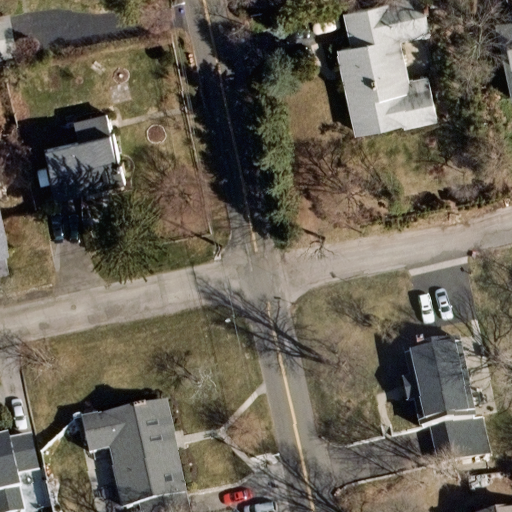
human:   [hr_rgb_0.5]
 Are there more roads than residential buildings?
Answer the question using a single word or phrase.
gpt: no

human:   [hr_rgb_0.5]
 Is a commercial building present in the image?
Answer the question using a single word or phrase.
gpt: no

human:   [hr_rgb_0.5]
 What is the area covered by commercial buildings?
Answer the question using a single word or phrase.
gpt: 0m2

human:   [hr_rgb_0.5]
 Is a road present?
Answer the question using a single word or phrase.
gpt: yes

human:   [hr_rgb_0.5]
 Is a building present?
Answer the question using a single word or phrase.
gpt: yes

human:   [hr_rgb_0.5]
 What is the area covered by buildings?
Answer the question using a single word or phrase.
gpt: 1169m2

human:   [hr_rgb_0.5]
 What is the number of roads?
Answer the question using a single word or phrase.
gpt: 3

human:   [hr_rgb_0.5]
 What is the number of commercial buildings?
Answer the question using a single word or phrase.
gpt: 0

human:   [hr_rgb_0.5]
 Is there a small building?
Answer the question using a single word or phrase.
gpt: yes

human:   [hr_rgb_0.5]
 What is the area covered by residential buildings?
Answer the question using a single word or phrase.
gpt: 1169m2

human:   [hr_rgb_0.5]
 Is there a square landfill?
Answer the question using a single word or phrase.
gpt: no

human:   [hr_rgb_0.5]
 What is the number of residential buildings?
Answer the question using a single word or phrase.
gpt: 9

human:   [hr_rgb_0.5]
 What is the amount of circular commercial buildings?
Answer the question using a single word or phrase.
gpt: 0

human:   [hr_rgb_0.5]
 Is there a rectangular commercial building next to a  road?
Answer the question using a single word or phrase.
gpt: no

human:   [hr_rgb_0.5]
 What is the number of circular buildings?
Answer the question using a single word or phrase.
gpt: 0

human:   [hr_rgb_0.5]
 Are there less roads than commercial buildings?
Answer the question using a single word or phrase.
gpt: no

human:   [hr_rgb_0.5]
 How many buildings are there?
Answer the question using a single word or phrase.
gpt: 9

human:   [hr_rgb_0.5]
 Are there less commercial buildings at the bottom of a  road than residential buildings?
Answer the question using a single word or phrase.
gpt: yes

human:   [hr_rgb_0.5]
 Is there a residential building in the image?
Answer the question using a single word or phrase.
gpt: yes

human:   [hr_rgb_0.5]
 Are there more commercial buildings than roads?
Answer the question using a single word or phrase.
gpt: no

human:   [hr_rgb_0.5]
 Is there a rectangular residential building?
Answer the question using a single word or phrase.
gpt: yes

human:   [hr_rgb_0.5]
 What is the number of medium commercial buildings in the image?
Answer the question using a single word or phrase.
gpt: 0

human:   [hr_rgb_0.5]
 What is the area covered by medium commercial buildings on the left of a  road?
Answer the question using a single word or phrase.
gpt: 0m2

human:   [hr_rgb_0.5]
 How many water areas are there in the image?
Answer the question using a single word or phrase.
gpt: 0

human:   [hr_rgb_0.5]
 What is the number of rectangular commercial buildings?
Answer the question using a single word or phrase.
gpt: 0

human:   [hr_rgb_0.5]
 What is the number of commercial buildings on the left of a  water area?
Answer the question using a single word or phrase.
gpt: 0

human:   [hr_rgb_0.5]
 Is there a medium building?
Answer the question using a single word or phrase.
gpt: yes

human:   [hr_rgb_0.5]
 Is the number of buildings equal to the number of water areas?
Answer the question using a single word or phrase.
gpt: no

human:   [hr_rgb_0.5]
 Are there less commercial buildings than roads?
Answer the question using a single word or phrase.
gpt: yes

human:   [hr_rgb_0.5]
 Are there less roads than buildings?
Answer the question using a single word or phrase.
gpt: yes

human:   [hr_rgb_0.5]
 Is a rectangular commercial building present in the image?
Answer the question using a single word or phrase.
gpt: no

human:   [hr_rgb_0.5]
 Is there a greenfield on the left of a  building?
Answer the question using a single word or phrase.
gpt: no

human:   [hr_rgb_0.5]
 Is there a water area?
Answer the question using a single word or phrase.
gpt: no

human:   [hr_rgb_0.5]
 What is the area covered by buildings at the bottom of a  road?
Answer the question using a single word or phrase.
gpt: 682m2

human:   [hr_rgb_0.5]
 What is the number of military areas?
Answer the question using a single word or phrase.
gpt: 0

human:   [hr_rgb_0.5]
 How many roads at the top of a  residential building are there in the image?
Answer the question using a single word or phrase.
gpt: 2

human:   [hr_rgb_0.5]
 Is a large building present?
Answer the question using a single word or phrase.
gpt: no

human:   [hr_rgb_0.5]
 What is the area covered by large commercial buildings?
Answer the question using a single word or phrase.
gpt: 0m2

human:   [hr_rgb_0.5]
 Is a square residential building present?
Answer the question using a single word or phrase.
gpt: no

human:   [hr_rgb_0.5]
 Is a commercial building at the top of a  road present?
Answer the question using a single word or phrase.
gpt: no

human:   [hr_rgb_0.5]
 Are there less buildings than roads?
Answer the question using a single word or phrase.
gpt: no

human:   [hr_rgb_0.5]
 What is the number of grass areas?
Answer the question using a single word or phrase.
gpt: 0

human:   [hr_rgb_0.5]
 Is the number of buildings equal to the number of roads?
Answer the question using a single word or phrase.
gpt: no

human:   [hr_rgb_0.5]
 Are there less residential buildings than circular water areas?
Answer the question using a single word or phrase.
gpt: no

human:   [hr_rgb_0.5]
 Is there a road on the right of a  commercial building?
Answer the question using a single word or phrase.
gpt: no

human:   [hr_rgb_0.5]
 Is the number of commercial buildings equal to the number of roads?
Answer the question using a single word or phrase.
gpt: no

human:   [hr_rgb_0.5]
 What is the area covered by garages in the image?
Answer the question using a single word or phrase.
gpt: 0m2

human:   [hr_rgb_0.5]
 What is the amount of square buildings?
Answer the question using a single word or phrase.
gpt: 0

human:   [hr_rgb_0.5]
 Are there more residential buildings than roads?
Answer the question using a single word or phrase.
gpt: yes

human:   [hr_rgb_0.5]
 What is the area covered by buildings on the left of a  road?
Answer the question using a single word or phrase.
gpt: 845m2

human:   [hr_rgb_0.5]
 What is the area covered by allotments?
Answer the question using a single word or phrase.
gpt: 0m2

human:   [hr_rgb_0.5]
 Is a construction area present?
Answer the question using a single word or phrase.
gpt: no

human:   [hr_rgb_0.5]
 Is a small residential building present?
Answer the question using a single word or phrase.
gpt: yes

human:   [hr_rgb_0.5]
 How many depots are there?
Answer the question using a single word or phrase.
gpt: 0

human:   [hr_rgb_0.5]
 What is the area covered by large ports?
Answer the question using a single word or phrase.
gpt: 0m2

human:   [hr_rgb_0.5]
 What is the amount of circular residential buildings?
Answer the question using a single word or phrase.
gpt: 0

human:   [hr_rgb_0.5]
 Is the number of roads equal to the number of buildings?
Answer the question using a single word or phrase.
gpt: no

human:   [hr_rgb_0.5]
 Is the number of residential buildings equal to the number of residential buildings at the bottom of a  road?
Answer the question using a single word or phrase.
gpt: no

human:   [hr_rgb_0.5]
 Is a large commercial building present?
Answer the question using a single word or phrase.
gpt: no

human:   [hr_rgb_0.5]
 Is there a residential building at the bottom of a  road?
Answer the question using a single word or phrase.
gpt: yes

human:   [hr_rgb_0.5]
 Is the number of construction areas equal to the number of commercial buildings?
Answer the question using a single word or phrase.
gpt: yes

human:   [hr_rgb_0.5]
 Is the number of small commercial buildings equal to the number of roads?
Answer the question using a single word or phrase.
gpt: no

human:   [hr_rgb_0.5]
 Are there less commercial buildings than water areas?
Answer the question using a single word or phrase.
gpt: no

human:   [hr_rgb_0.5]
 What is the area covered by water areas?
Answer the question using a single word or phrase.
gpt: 0m2